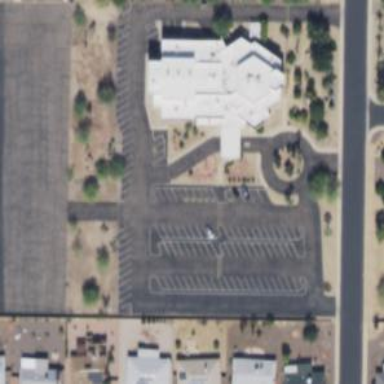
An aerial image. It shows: Parking space.